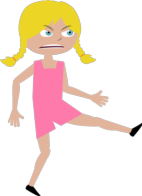
girl mad hands outstretched